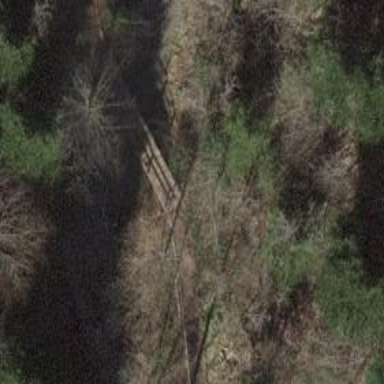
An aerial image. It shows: Path leading to bridge.